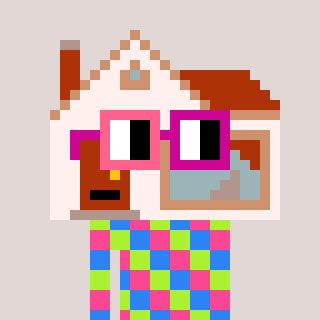
a pixel art character with square pink and red glasses, a house-shaped head and a bluegrey-colored body on a warm background